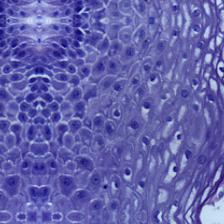
Diagnosis: Normal